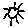
Label: sun